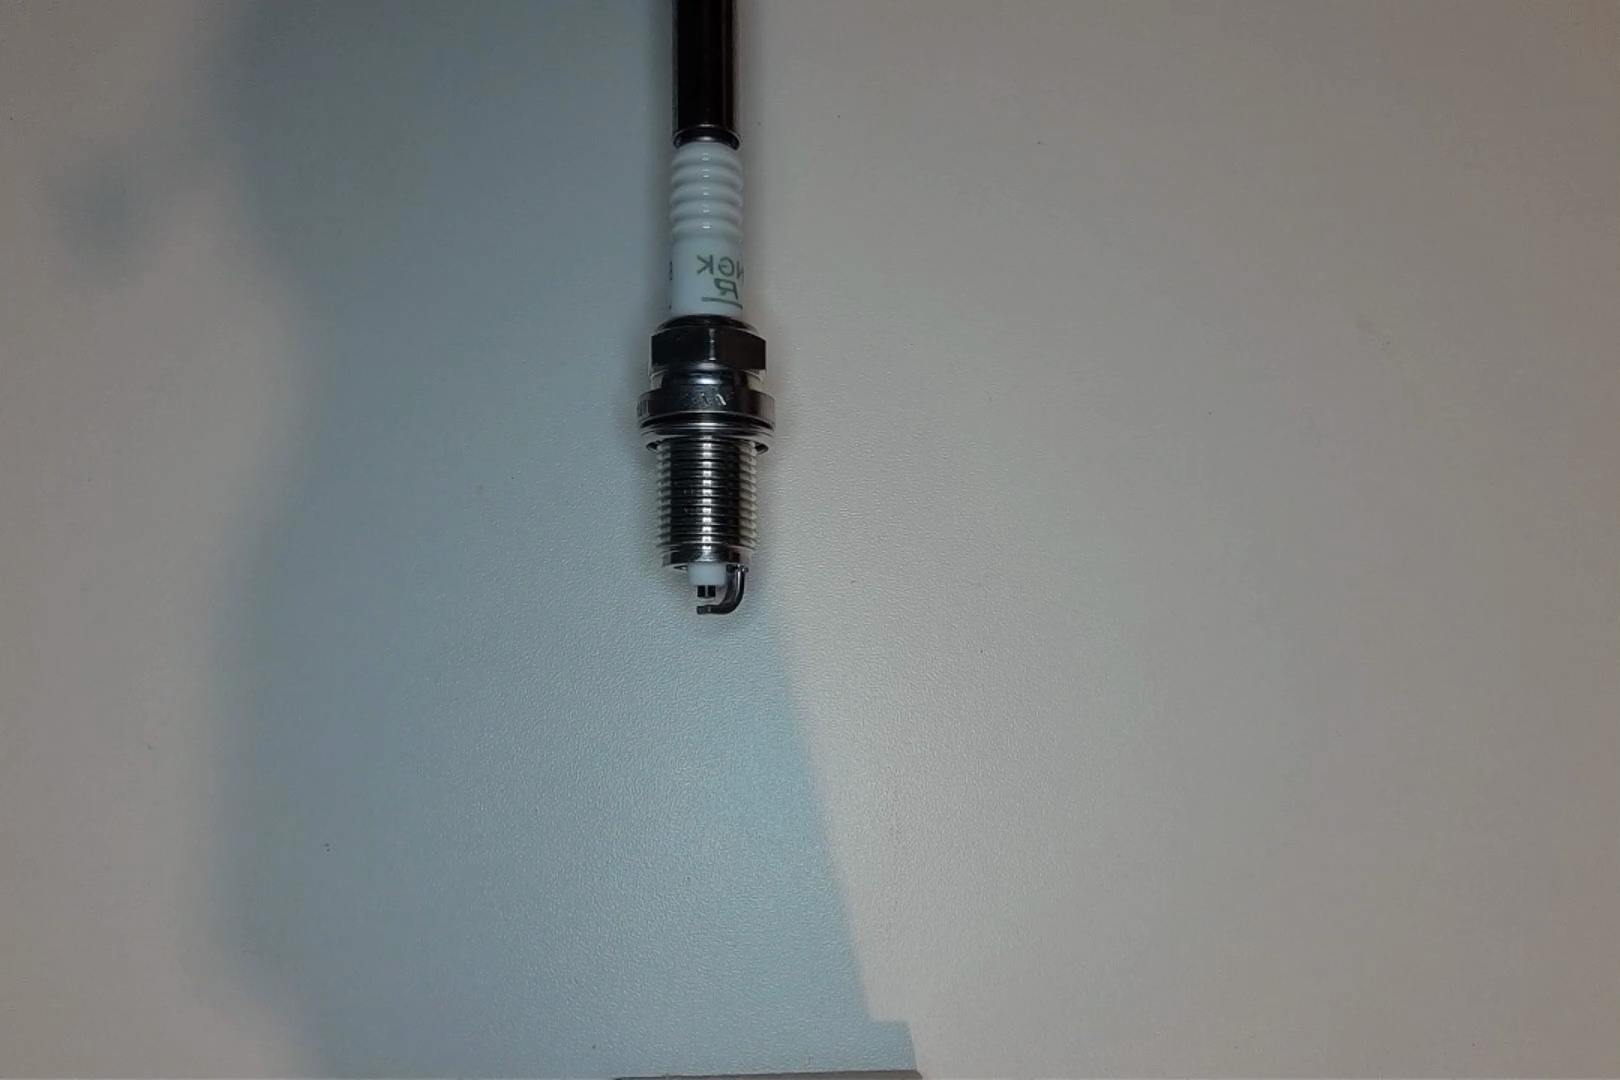
Label: normal